Aerial crown-view tile of a tropical tree (Barro Colorado Island, Panama), acquired 20250512:
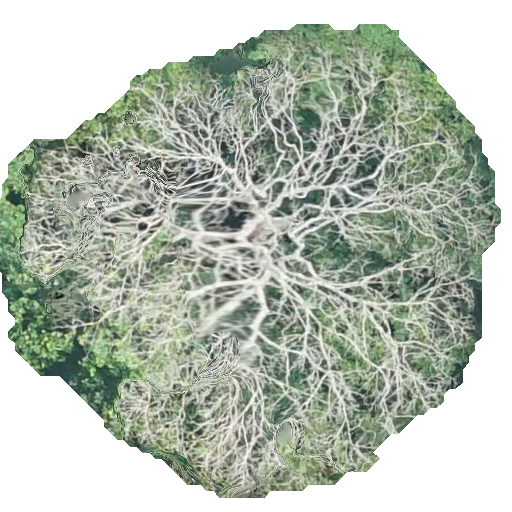
Species: Dipteryx oleifera
GBIF accepted scientific name: Dipteryx oleifera
Crown area: 255.929 m²